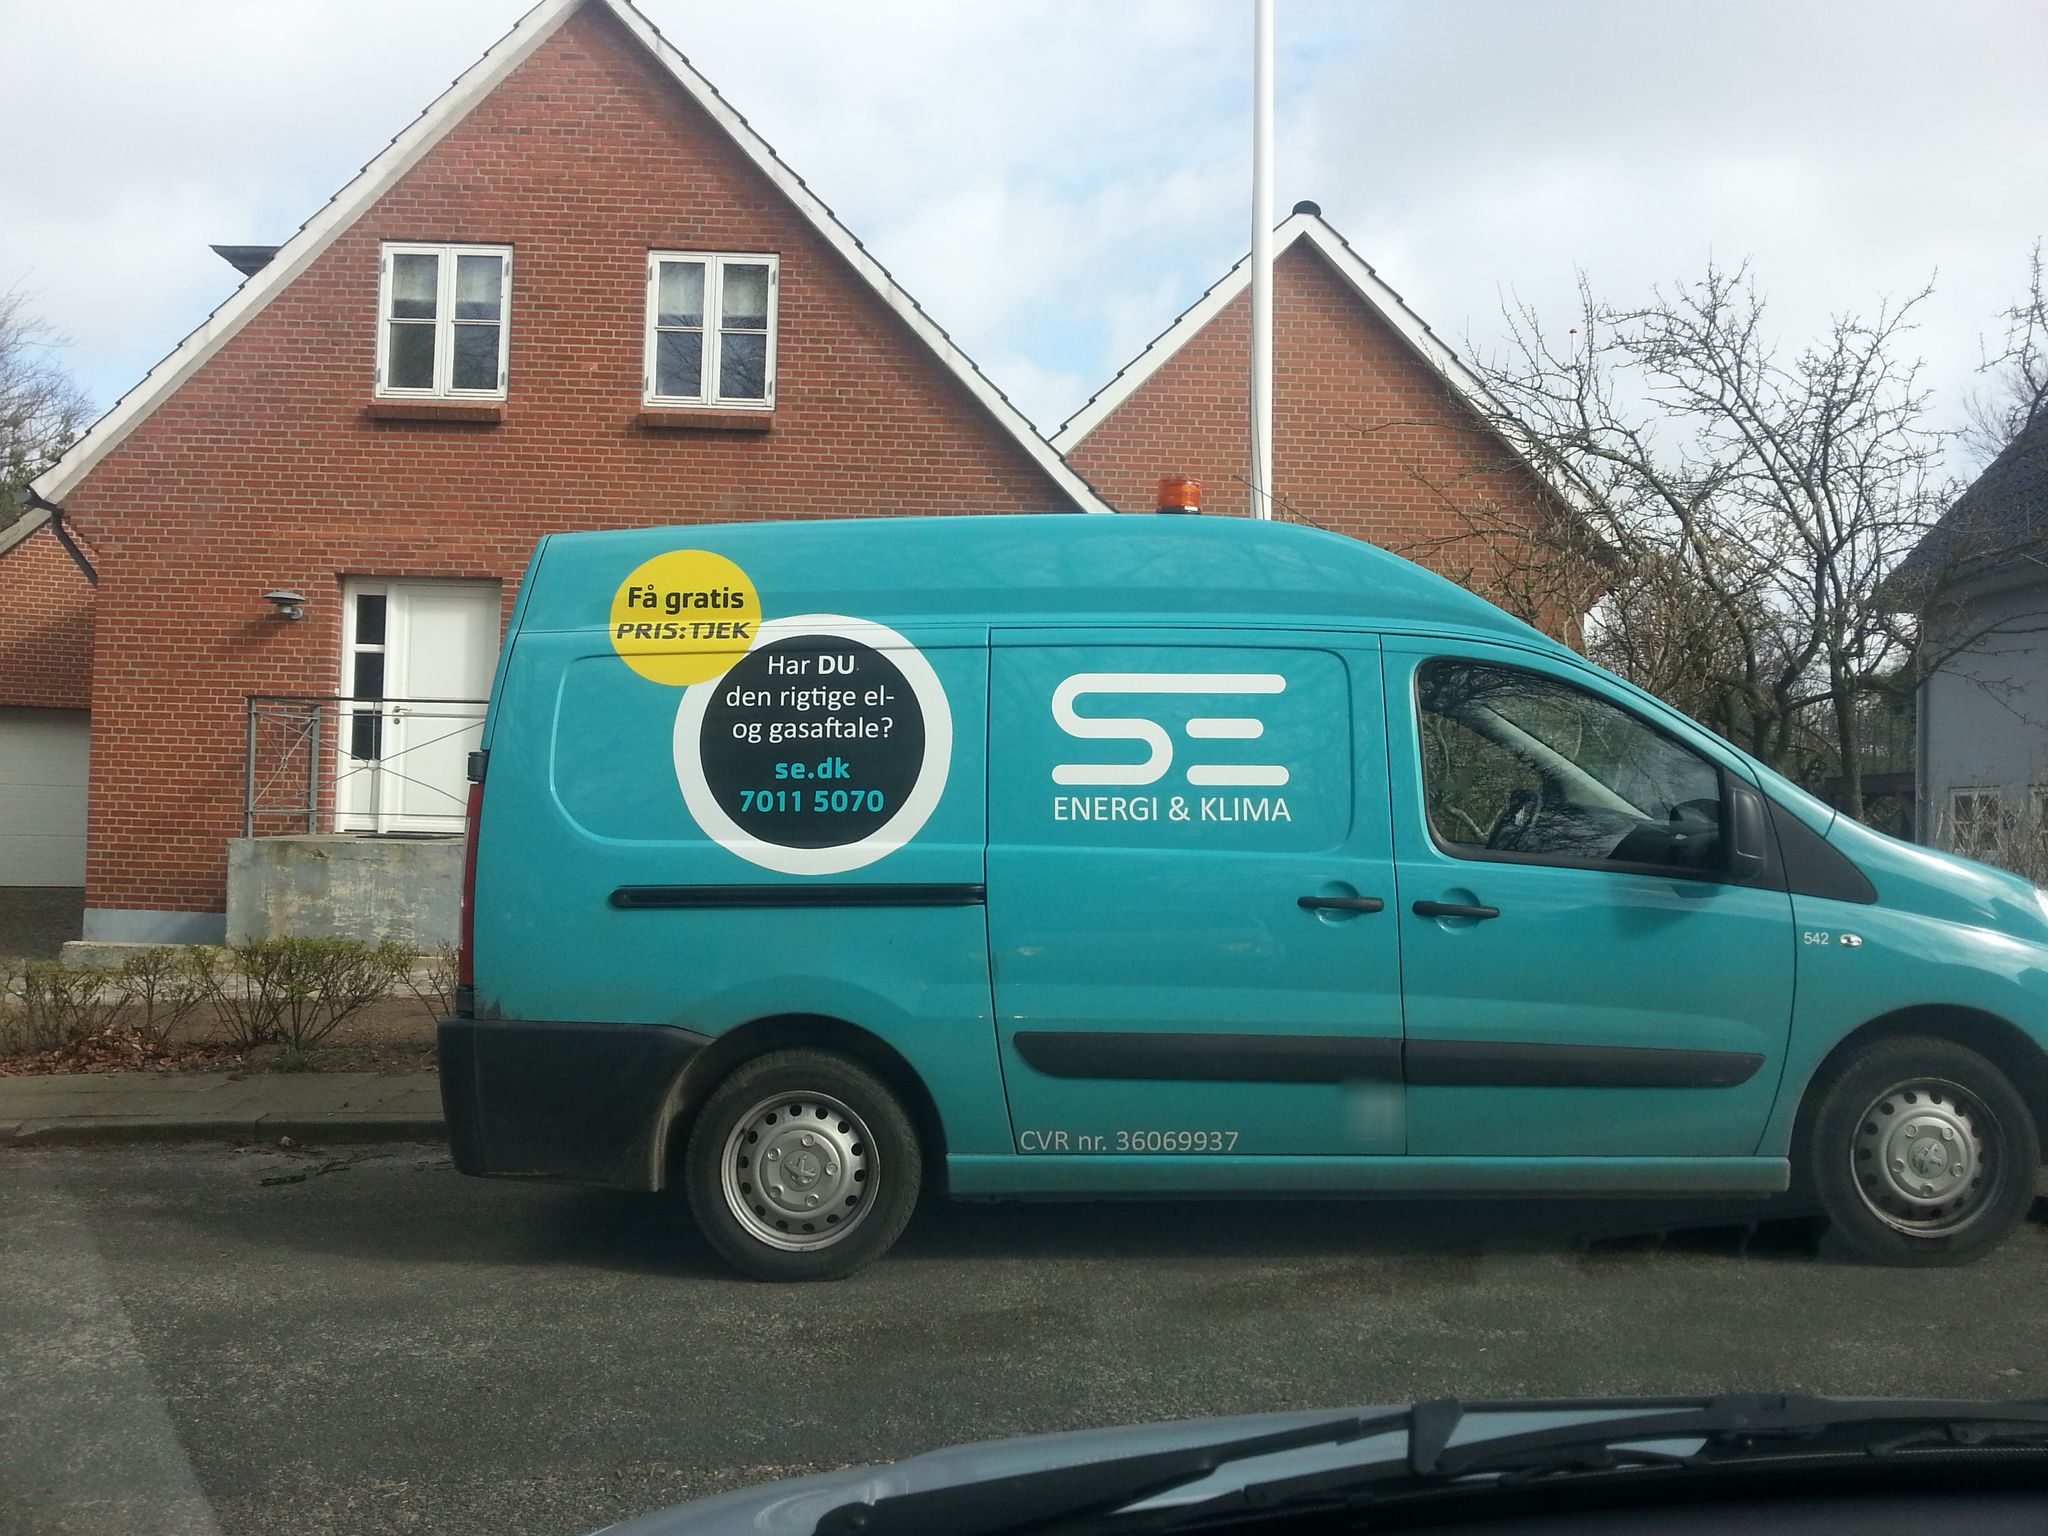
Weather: snowy
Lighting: day
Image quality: good
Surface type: walking surface
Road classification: path, residential
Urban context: dense urban cluster
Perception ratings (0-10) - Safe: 2.89, Lively: 3.44, Beautiful: 7.75, Boring: 6.02, Depressing: 6.67, Wealthy: 4.41